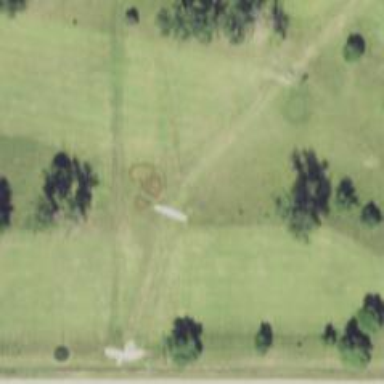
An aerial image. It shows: Path for both roads and golfers.